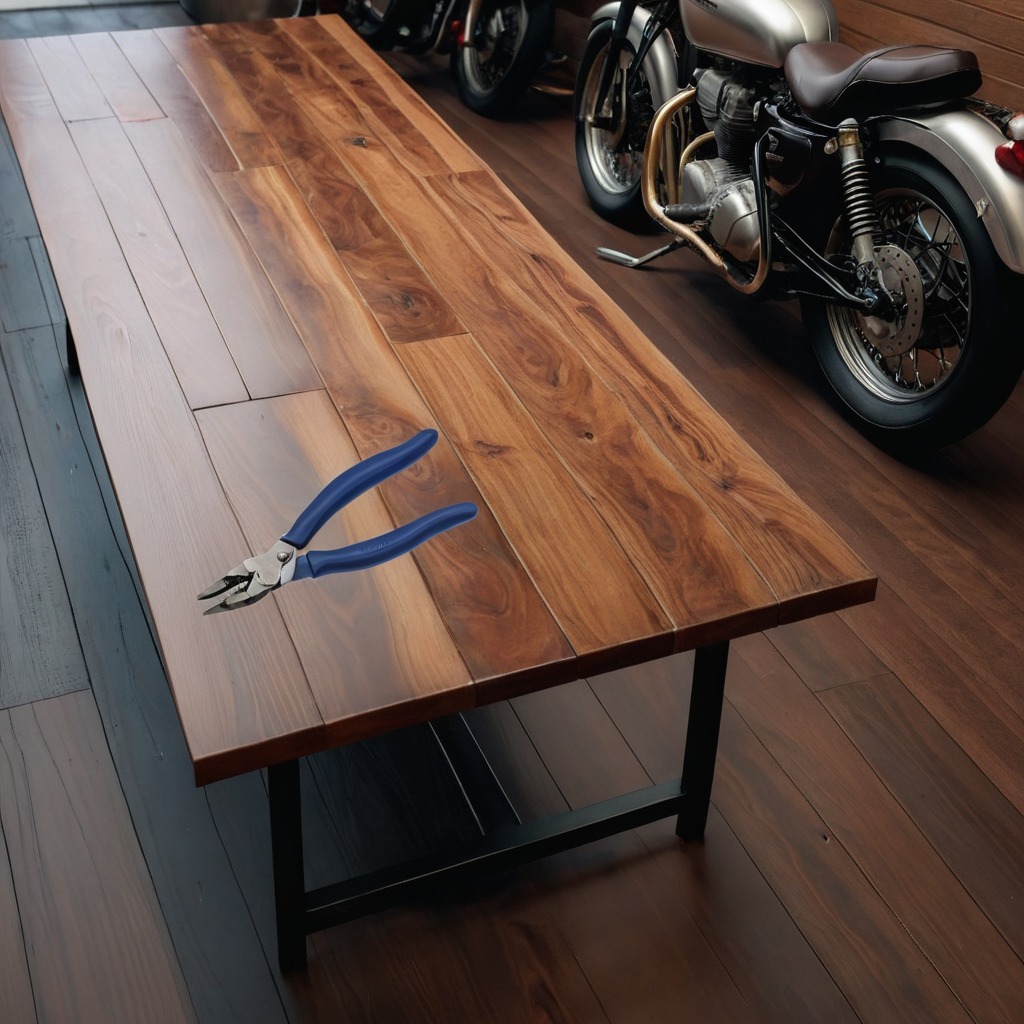
A plier is lying on the oil-spilled wooden table in a vintage motorcycle garage.